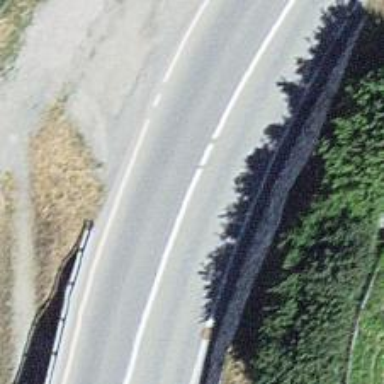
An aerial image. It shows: Secondary road with asphalt surface.